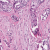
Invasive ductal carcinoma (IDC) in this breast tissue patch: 1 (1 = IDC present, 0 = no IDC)